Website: slack
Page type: payment
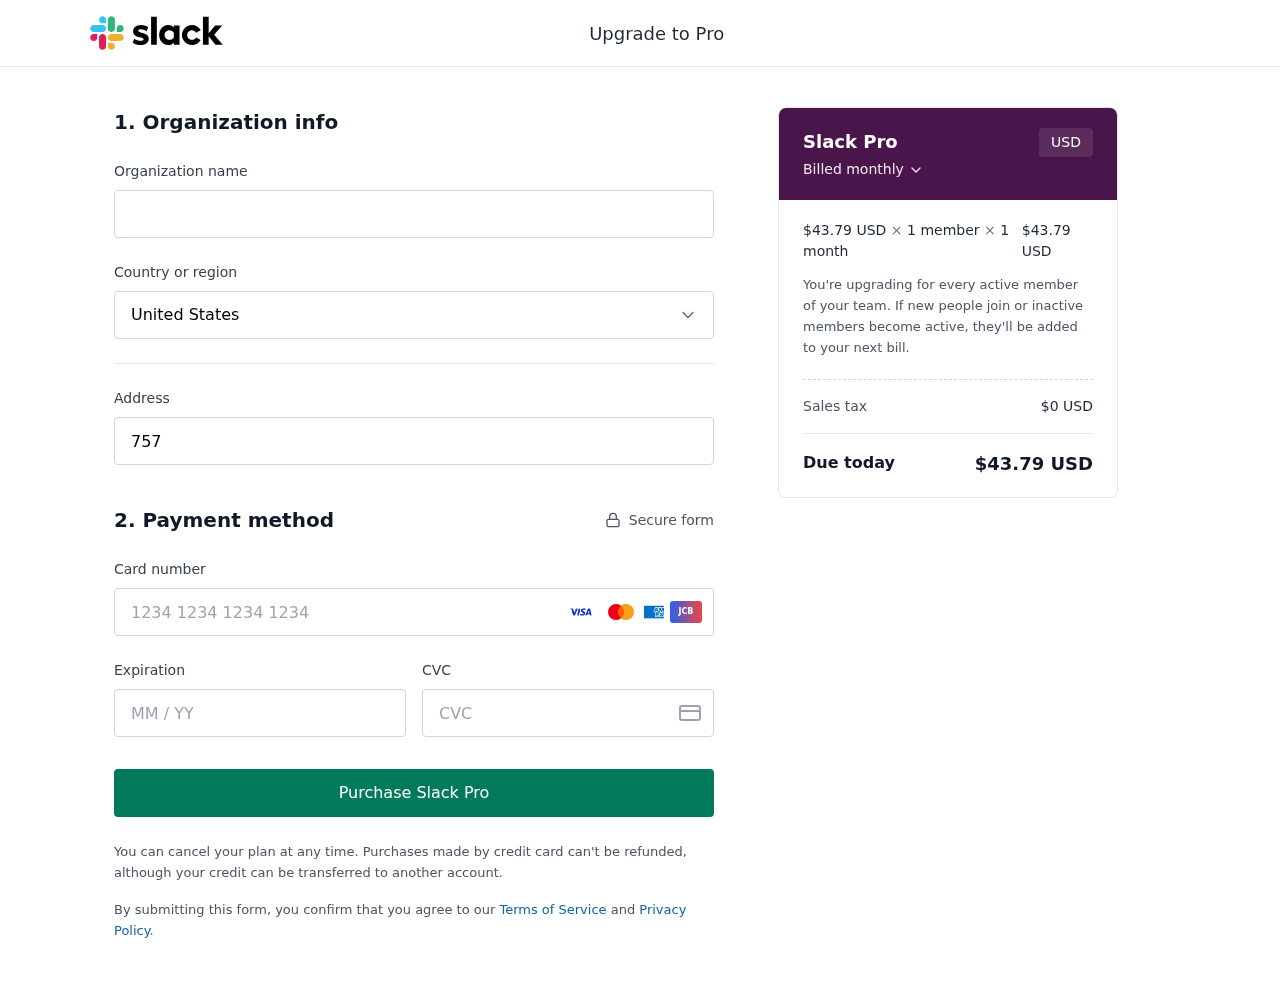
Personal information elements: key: PII_CARD_CVV
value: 653
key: PII_CARD_EXPIRY
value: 03/26
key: PII_CARD_NUMBER
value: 4938 6551 3964 3944
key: PII_COUNTRY
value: United States
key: PII_STREET
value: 757 Lamb Knolls
Product elements: key: PRODUCT1_PRICE
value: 43.79
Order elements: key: ORDER_SUBTOTAL
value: $43.79 USD
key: ORDER_TAX
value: $0 USD
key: ORDER_TOTAL
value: $43.79 USD